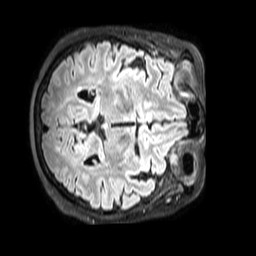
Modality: FLAIR
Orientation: axial
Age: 67
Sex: female
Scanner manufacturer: philips
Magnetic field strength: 3 T
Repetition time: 4.8 s
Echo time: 0.3024 s